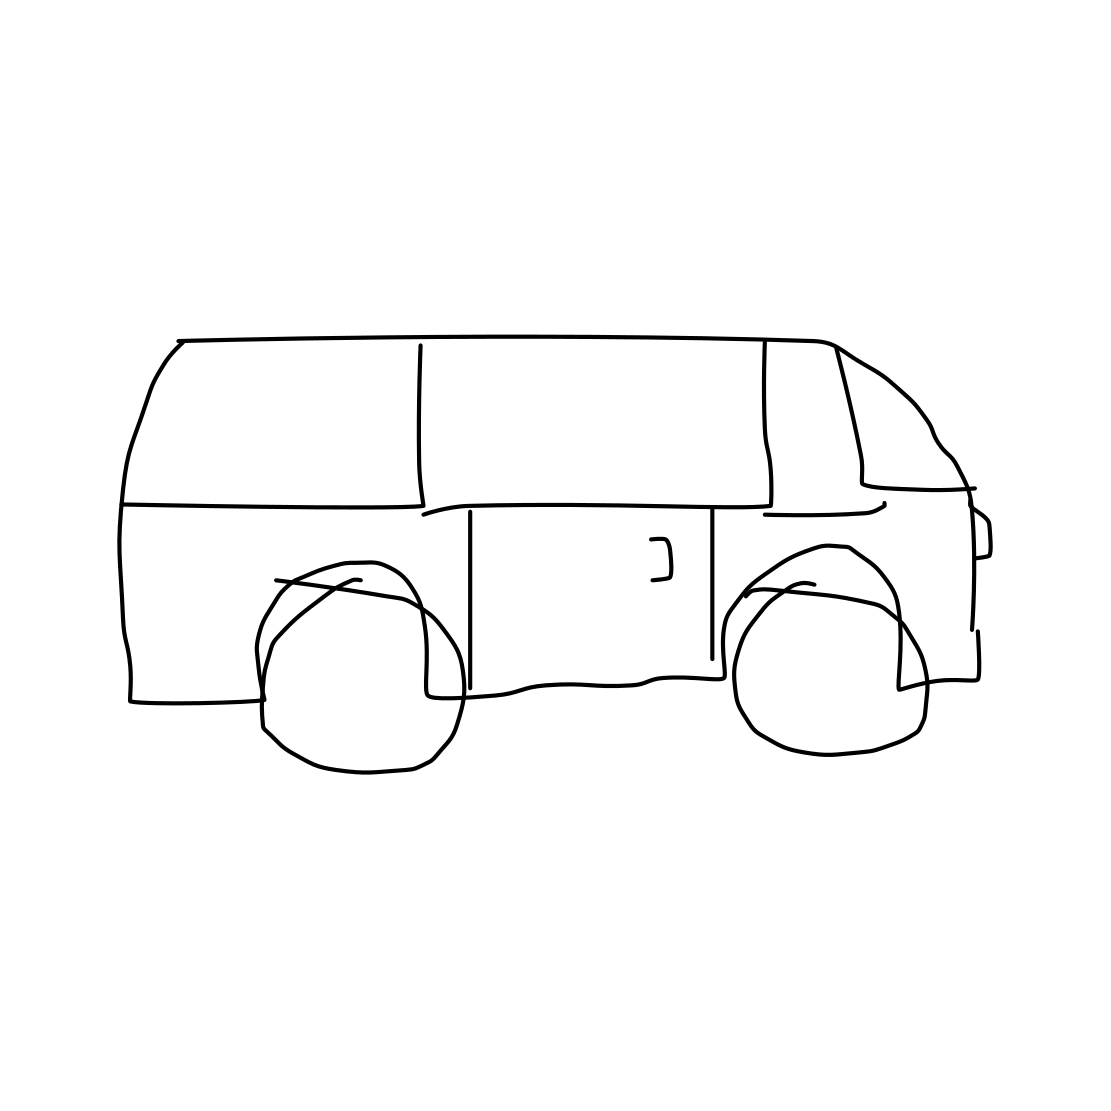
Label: van